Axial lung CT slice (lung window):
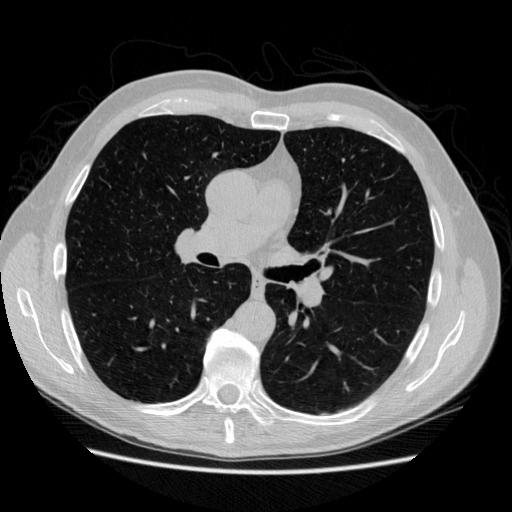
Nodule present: no